Interaction volume radius: 10 \u00c5
Interaction volume height: 10 \u00c5
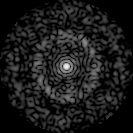
Disorder parameter: 0.8519